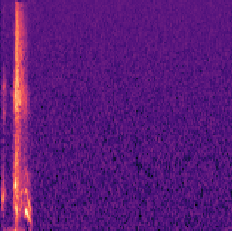
Sound class: Person sneeze